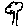
Label: tree